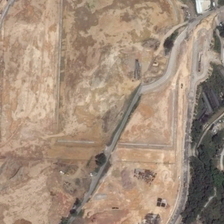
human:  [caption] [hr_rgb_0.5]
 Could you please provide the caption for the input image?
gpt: some green trees are near a piece of khaki bareland .

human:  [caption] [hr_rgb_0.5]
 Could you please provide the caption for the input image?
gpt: a lot of broken stone and waste are in the bareland .

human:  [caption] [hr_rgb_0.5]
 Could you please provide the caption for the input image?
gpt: the bareland is on the side of the land .

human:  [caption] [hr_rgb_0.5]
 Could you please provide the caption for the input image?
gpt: some green trees are near a piece of khaki bareland .

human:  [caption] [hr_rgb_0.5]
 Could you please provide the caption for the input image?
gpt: a lot of broken stone and waste are in the bareland .